Question: How to change the UIPrintInteractionController's navigation bar title (Printer Options)?

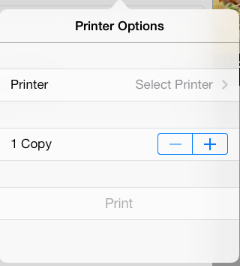
Answer: You can use UIPrintInteractionController's delegate methods for change appearance of it,
'''
- (UIViewController *)printInteractionControllerParentViewController: (UIPrintInteractionController *)printInteractionController
{
return self.navigationController;
}
- (void)printInteractionControllerDidPresentPrinterOptions:(UIPrintInteractionController *)printInteractionController
{
// self.navigationController.topViewController.navigationController.navigationBar.tintColor=[UIColor redColor];
self.navigationController.navigationBar.tintColor = [UIColor greenColor];
// self.navigationController.topViewController.navigationController.navigationBar.barTintColor=[UIColor purpleColor];
self.navigationController.topViewController.navigationController.navigationBar.tintColor=[UIColor yellowColor];
}
'''